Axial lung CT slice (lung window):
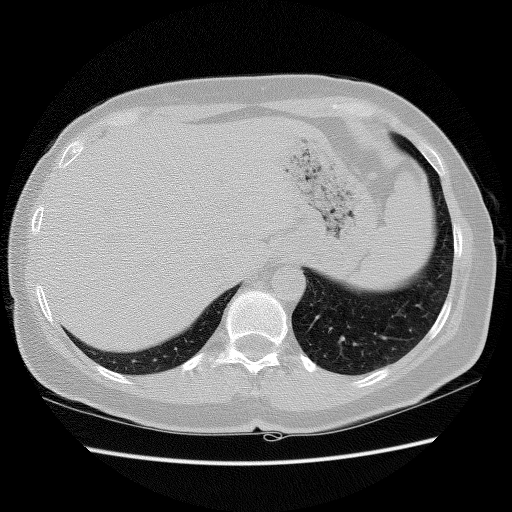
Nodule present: no